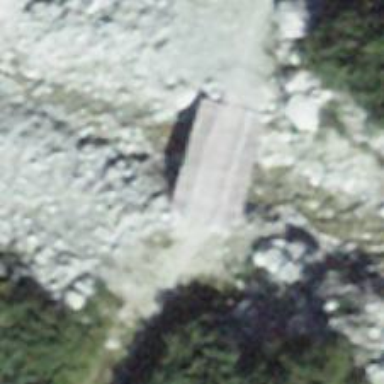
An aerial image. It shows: Dirt footway bridge.